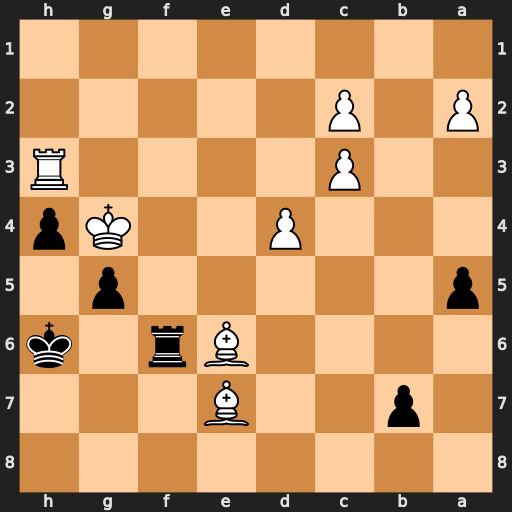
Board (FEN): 8/1p2B3/4Br1k/p5p1/3P2Kp/2P4R/P1P5/8
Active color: b
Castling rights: -
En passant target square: -
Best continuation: Rf4#